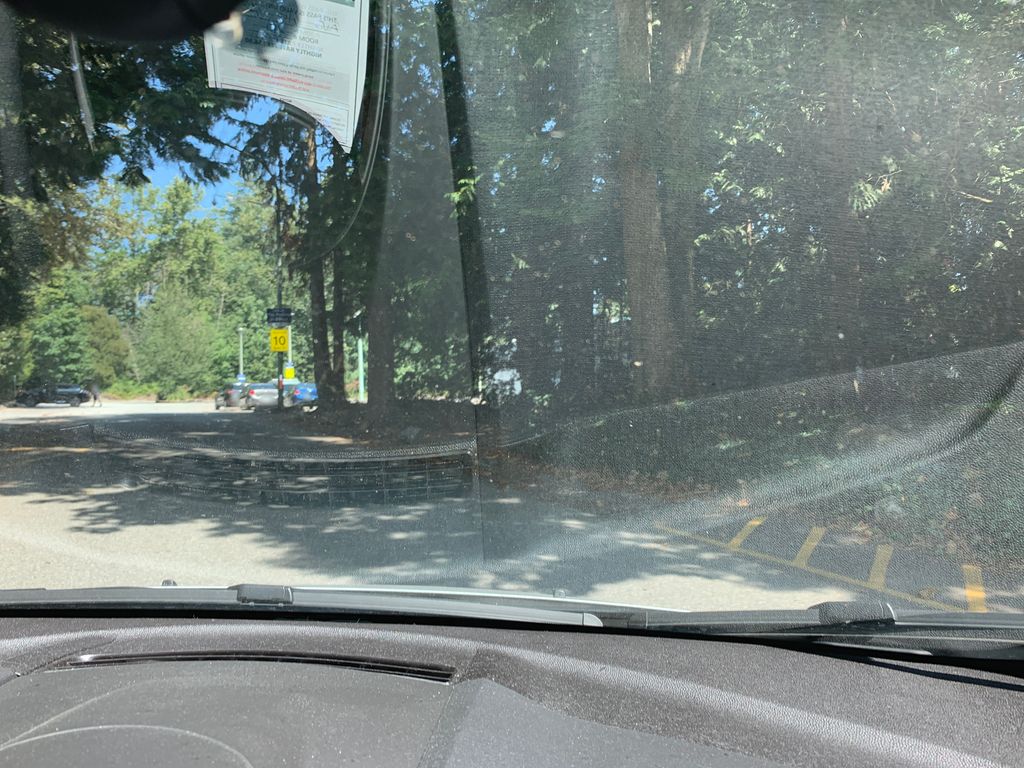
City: vancouver